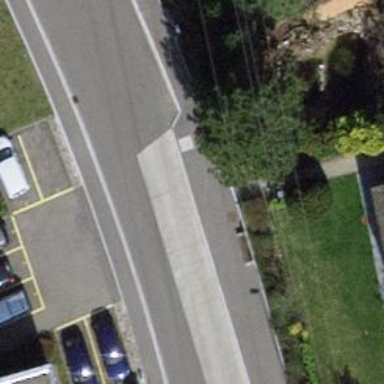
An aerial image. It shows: Bus stop equipped with public transport stop position.